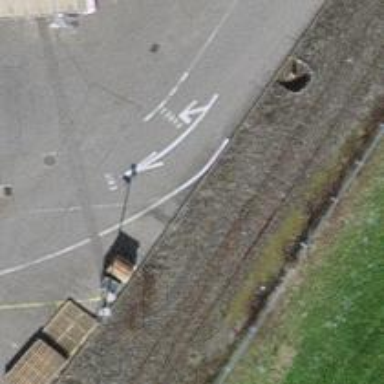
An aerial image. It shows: Single railway spur track.